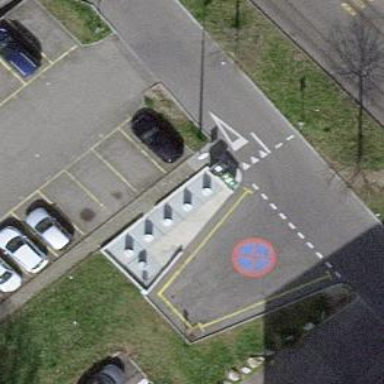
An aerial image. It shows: Recycling container at amenity designated for recycling.